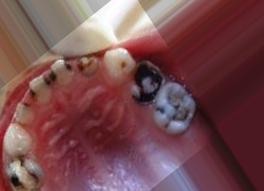
Condition: Caries